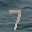
Label: 7